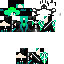
A female skeleton skin with green skin, wearing blonde helmet dressed in a green robe top and black pants, featuring a closed mouth.